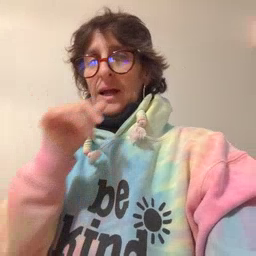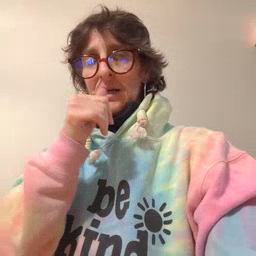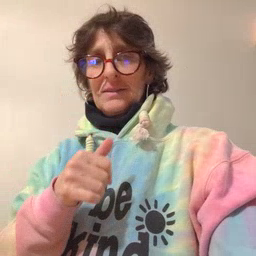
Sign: nuts